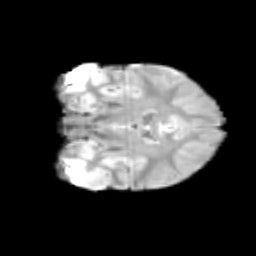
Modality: T2w
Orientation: coronal
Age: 12
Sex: female
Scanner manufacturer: siemens
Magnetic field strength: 3 T
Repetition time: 3.8 s
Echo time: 0.07 s